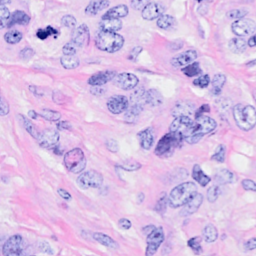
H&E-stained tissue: Breast